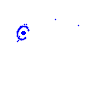
Particle: kaon